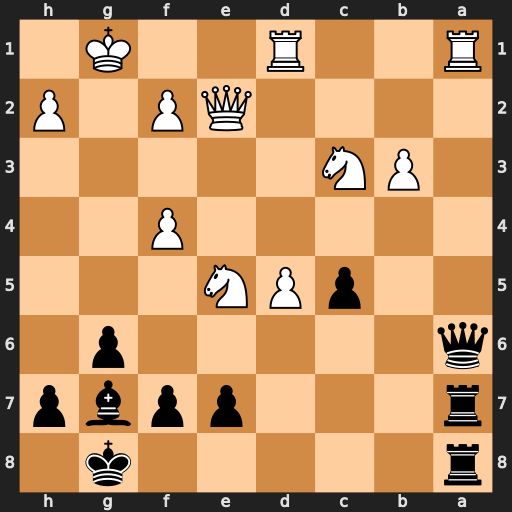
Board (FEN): r5k1/r3ppbp/q5p1/2pPN3/5P2/1PN5/4QP1P/R2R2K1
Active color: b
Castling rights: -
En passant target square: -
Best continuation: Qxe2 Nxe2 Rxa1